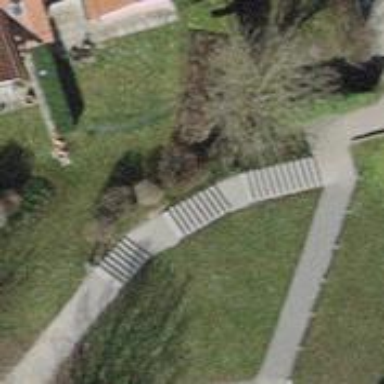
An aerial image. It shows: Road with steps.